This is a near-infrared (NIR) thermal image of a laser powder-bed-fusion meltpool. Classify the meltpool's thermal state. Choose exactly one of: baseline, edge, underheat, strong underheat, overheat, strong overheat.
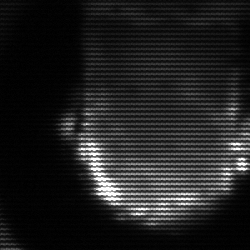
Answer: baseline